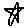
Label: star